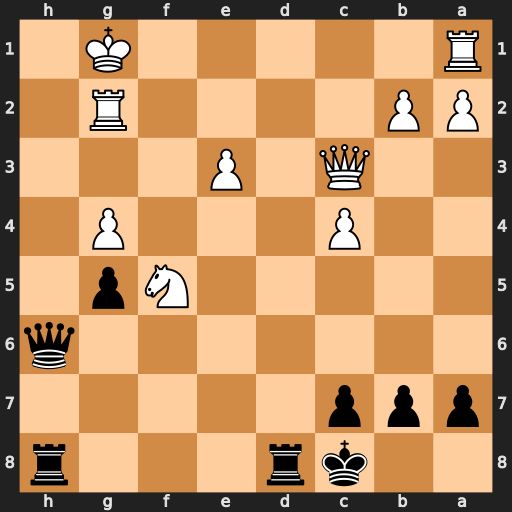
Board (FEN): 2kr3r/ppp5/7q/5Np1/2P3P1/2Q1P3/PP4R1/R5K1
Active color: b
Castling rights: -
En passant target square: -
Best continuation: Qh1+ Kf2 Qxa1